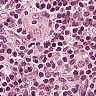
Metastatic tissue present: no